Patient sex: F
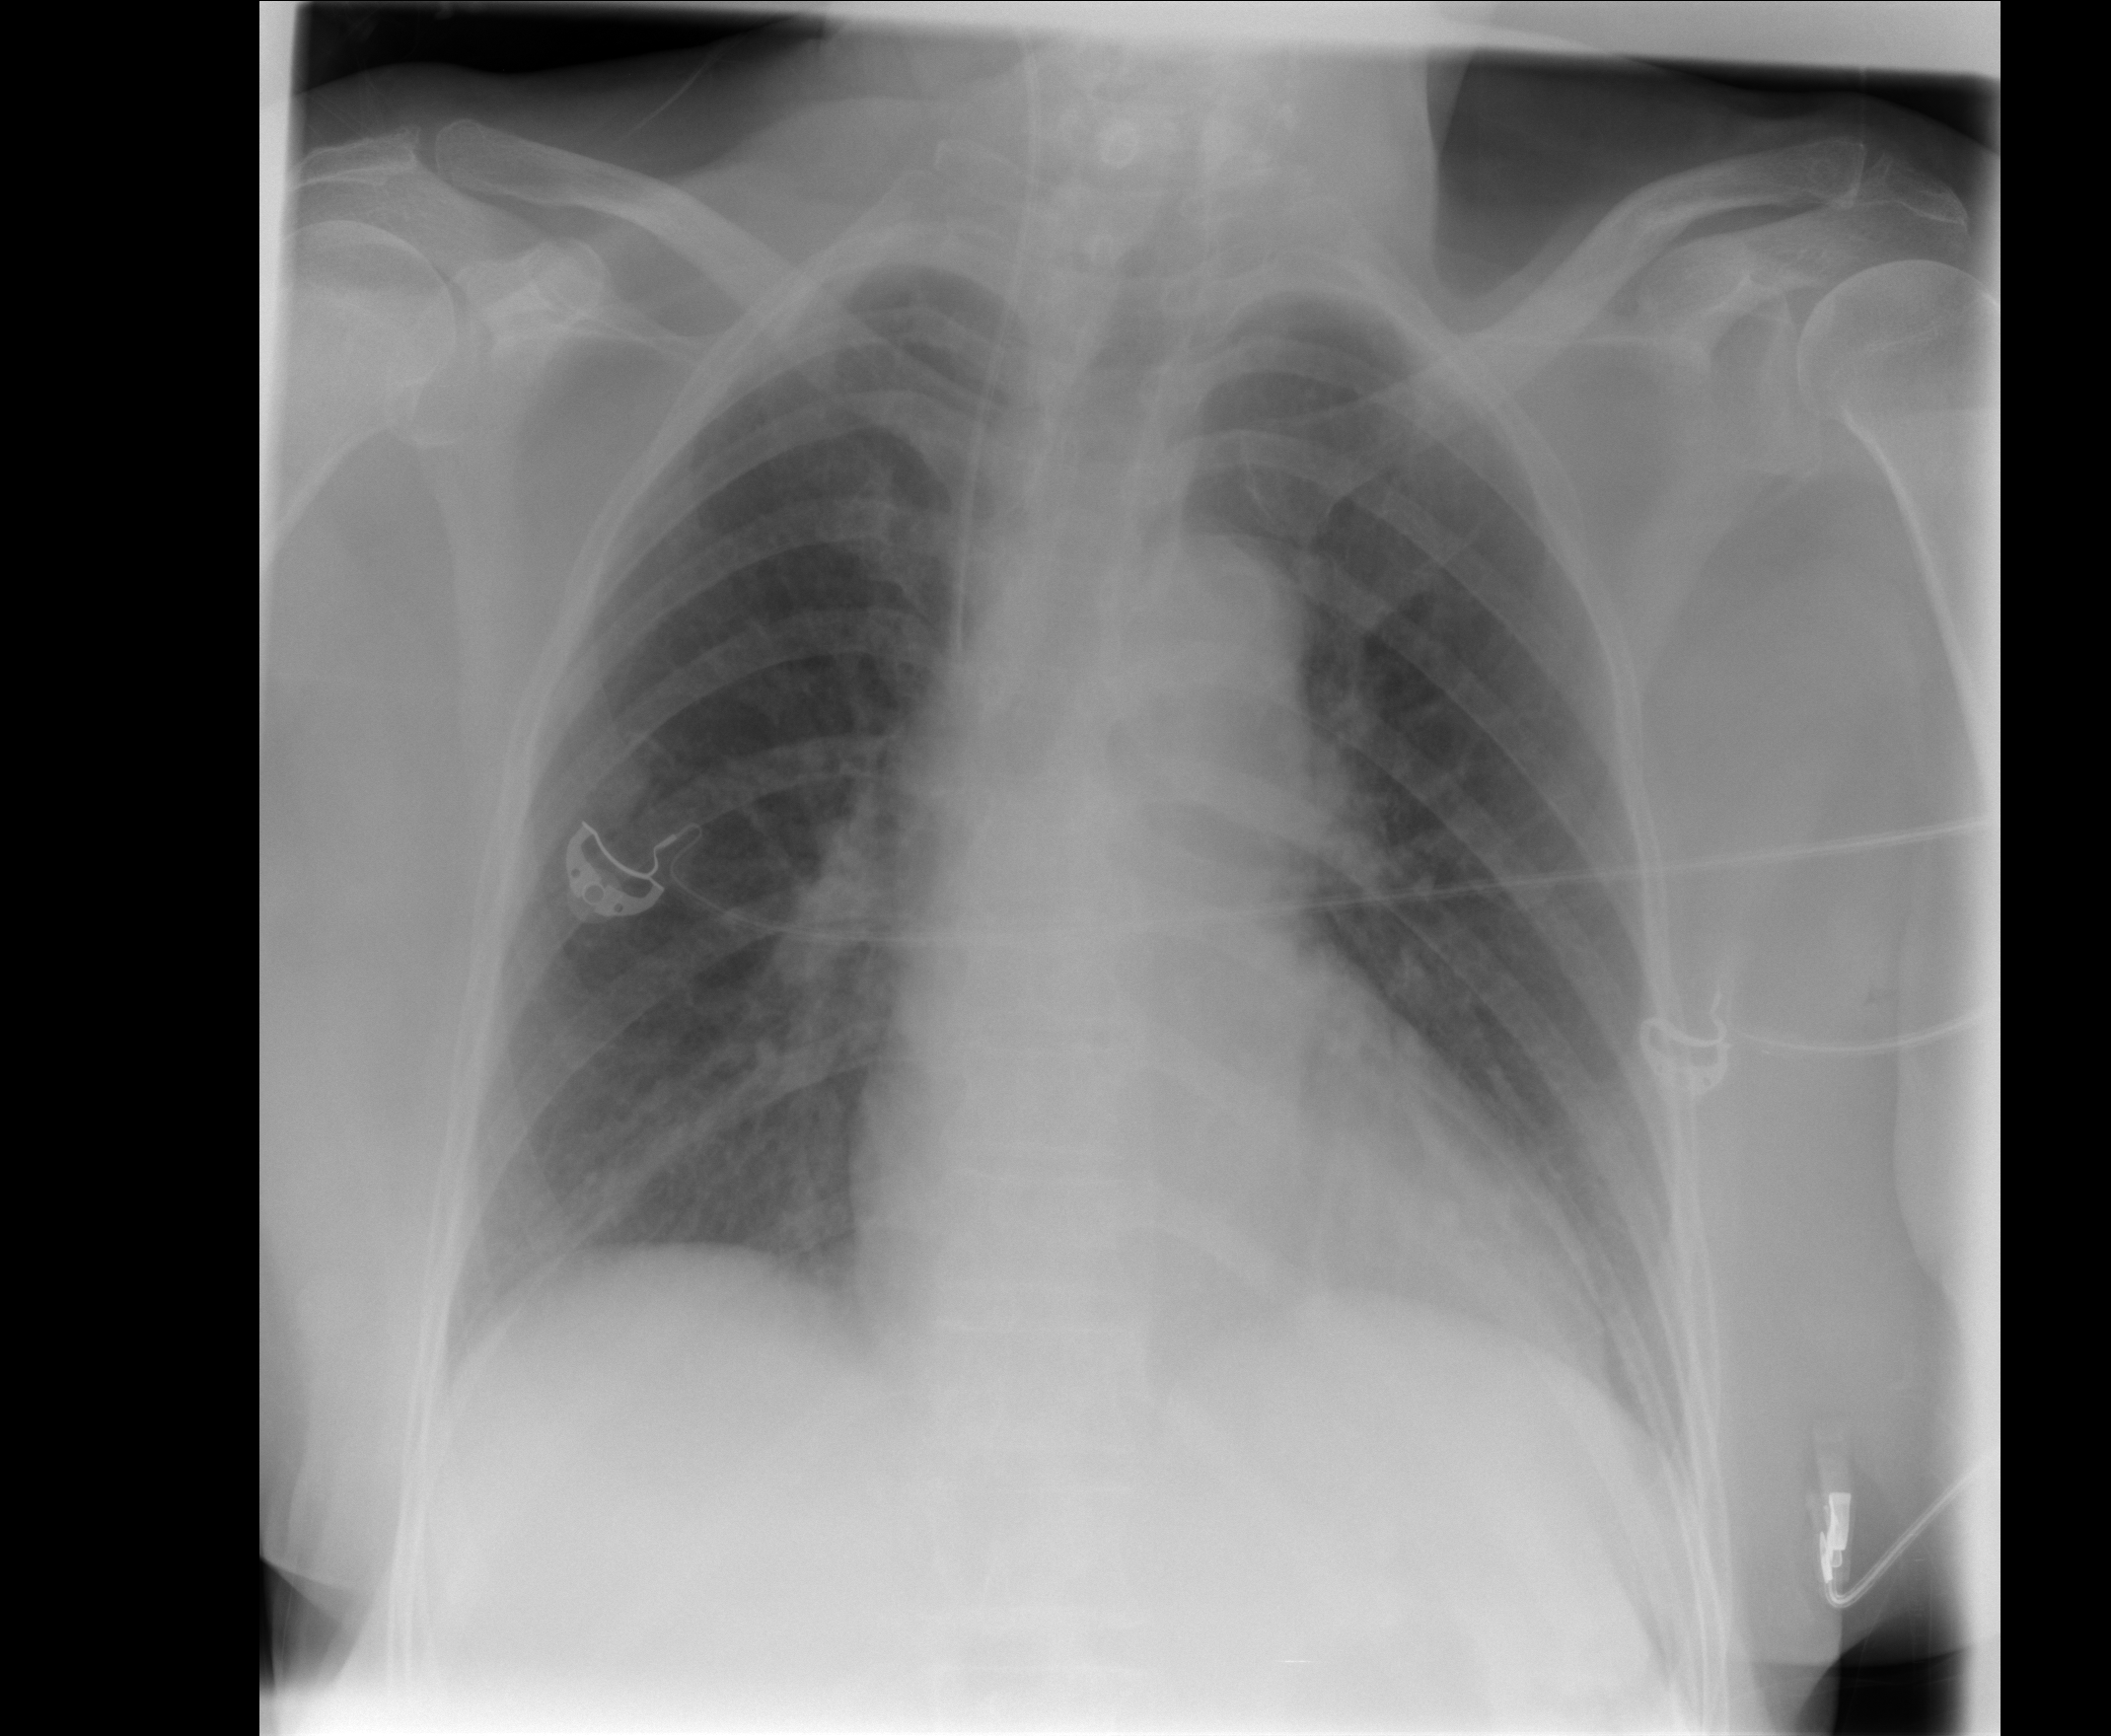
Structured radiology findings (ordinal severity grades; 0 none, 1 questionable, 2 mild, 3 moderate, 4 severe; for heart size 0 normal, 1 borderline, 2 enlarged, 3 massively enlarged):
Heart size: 0
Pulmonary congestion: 1
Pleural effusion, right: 0
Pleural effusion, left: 0
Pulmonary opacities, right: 0
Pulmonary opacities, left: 0
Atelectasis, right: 0
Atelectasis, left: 0